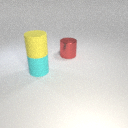
large cyan rubber cylinder to the left of large red metal cylinder